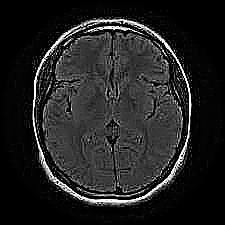
Label: notumor